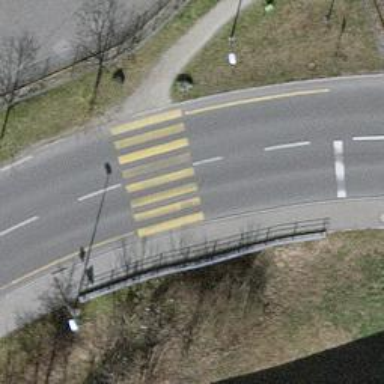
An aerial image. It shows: Uncontrolled zebra crossing with zebra markings.